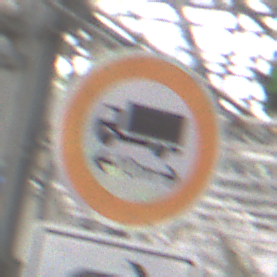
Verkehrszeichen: TatsaechlicheLaenge
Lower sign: RichtungsangabeDurchPfeile5
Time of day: Midday
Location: Roofed (Special)
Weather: Overcast
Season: NotSpecified
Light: Natural